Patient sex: M
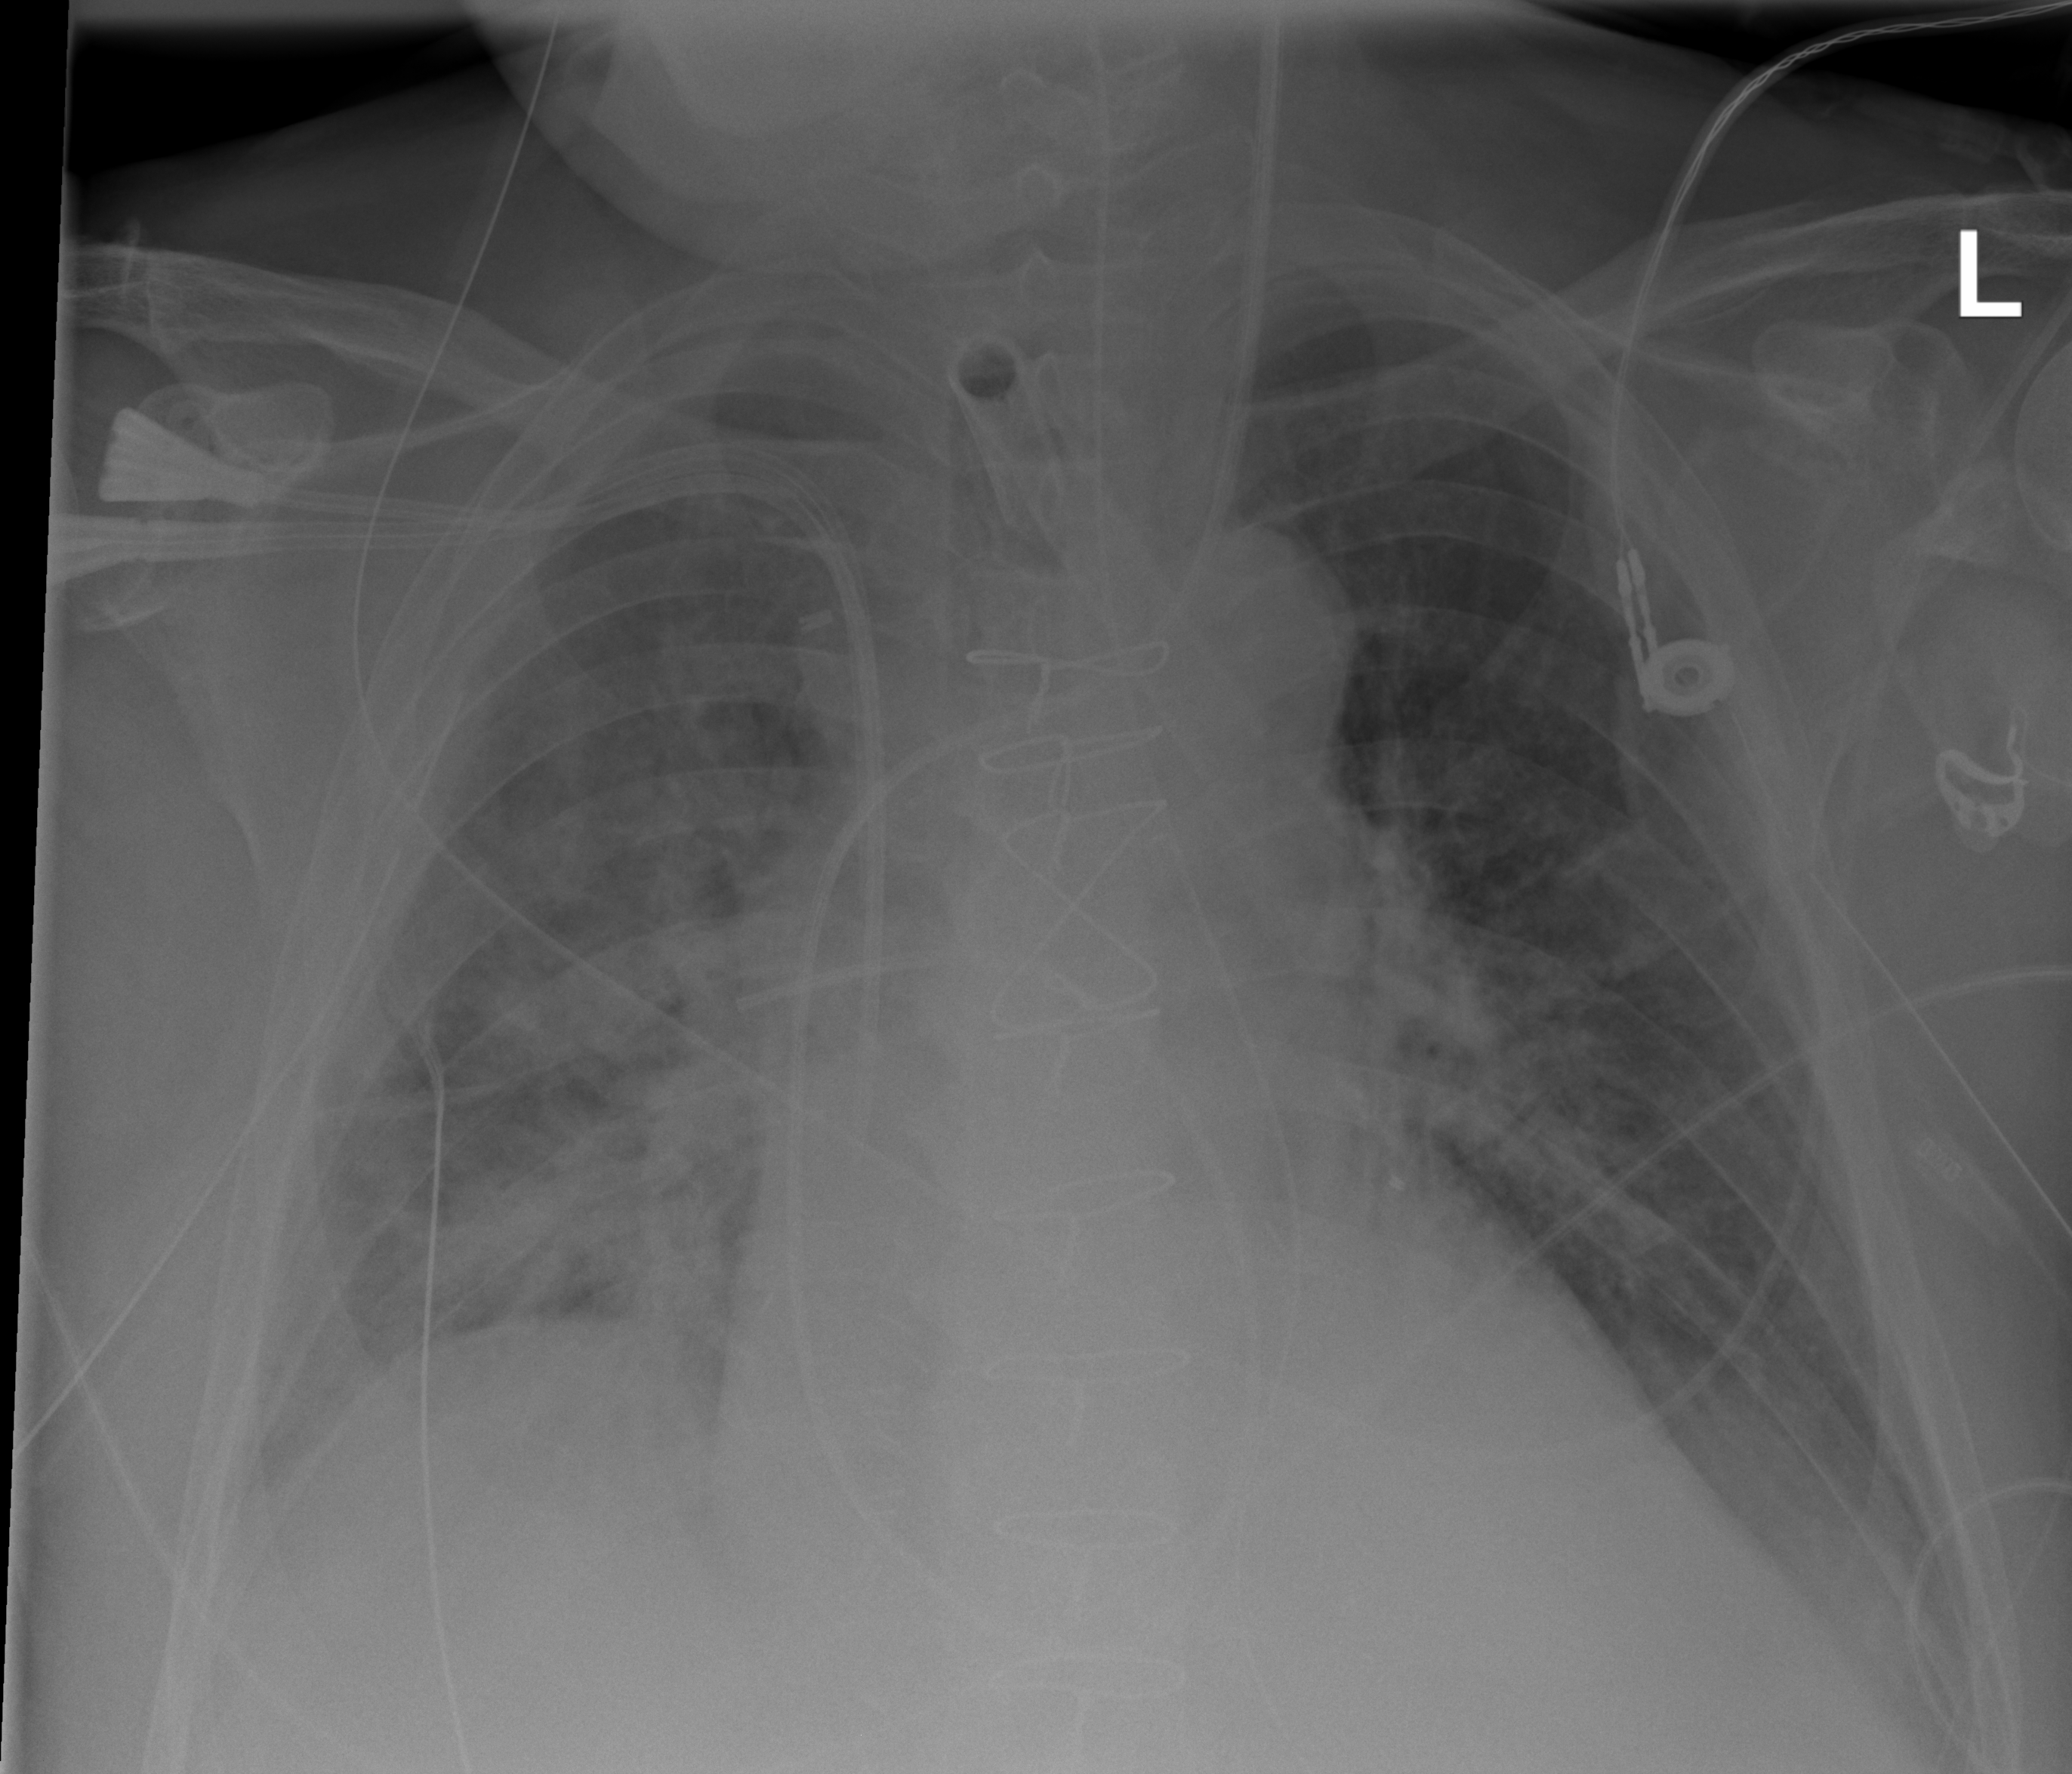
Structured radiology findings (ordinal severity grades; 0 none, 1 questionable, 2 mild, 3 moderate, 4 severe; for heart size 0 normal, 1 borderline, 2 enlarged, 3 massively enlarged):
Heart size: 2
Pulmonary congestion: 2
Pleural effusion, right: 1
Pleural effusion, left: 1
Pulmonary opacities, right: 3
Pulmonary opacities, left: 2
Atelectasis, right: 3
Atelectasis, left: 0